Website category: auto
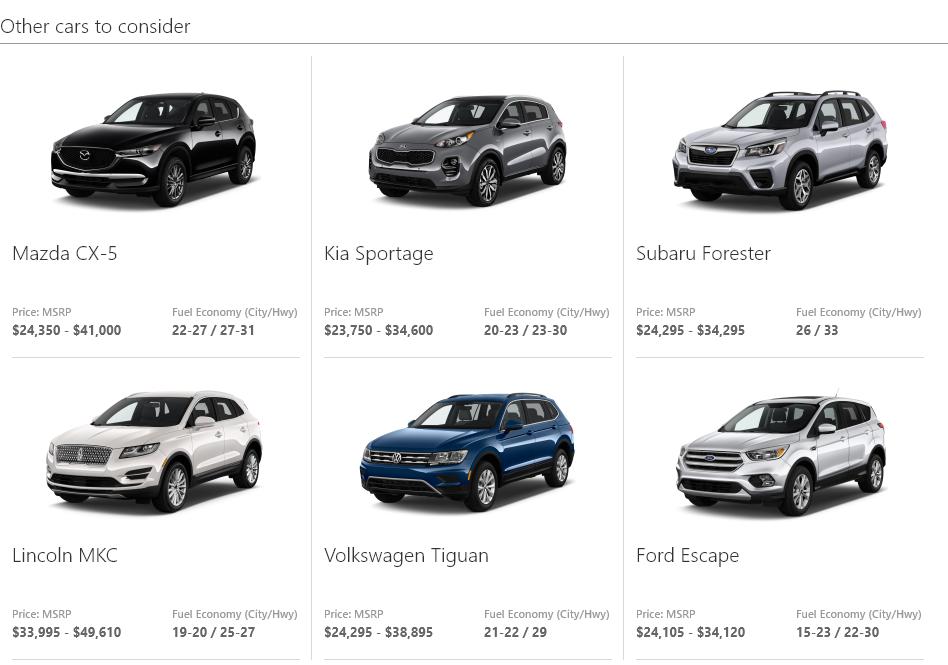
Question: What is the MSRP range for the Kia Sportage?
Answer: $23,750 - $34,600

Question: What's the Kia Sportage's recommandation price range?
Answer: $23,750 - $34,600

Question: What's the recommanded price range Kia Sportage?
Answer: $23,750 - $34,600

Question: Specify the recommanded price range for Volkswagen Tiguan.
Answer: $24,295 - $38,895

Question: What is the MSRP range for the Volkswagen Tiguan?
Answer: $24,295 - $38,895

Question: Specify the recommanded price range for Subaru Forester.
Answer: $24,295 - $34,295

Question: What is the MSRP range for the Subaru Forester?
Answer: $24,295 - $34,295

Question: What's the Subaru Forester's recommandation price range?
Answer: $24,295 - $34,295

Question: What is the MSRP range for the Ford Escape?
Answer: $24,105 - $34,120

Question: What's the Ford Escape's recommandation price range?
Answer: $24,105 - $34,120

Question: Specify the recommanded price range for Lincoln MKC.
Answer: $33,995 - $49,610

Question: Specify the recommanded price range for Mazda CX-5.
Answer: $24,350 - $41,000

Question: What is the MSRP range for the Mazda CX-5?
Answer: $24,350 - $41,000

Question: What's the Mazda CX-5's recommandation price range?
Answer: $24,350 - $41,000

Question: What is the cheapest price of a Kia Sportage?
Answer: $23,750

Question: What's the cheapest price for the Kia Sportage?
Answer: $23,750

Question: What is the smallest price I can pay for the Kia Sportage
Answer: $23,750

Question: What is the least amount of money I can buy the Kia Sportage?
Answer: $23,750

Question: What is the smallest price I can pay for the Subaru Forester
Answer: $24,295

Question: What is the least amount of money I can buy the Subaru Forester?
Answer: $24,295

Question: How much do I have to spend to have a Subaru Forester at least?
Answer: $24,295

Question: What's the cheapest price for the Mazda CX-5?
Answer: $24,350

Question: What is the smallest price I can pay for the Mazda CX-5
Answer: $24,350

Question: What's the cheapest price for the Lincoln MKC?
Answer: $33,995

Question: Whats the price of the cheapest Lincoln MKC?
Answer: $33,995

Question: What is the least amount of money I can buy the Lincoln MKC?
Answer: $33,995

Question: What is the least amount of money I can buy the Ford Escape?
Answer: $24,105

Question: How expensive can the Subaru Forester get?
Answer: $34,295

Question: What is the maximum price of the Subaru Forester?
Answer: $34,295

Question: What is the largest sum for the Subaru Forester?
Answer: $34,295

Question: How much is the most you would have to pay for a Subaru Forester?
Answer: $34,295

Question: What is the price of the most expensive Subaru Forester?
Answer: $34,295

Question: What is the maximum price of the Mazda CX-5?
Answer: $41,000

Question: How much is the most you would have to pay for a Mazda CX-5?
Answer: $41,000

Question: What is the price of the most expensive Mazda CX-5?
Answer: $41,000

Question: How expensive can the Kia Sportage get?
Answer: $34,600

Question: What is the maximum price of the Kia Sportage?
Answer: $34,600

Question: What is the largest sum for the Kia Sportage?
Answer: $34,600

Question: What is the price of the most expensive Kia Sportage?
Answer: $34,600

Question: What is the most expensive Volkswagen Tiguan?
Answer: $38,895

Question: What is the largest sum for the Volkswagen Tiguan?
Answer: $38,895

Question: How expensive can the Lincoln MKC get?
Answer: $49,610

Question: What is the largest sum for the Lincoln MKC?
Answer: $49,610

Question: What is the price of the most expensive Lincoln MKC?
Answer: $49,610

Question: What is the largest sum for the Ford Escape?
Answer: $34,120

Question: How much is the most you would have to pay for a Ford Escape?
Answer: $34,120

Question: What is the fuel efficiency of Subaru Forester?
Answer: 26 / 33

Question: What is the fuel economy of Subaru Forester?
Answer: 26 / 33

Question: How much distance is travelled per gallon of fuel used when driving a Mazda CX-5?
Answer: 22-27 / 27-31

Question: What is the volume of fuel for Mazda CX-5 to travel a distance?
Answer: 22-27 / 27-31

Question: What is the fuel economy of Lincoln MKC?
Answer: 19-20 / 25-27

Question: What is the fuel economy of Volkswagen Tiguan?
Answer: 21-22 / 29

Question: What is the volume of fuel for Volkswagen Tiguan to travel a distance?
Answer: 21-22 / 29

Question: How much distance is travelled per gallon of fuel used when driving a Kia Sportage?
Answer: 20-23 / 23-30

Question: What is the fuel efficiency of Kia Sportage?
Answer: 20-23 / 23-30

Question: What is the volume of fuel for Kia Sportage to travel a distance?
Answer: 20-23 / 23-30

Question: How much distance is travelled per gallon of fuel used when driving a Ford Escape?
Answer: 15-23 / 22-30

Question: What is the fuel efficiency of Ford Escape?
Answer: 15-23 / 22-30

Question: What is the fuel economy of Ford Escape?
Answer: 15-23 / 22-30

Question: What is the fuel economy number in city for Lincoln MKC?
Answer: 19-20

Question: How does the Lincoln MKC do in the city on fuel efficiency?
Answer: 19-20

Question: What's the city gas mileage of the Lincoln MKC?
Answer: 19-20

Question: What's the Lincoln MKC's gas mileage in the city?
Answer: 19-20

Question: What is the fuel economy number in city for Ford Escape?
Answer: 15-23